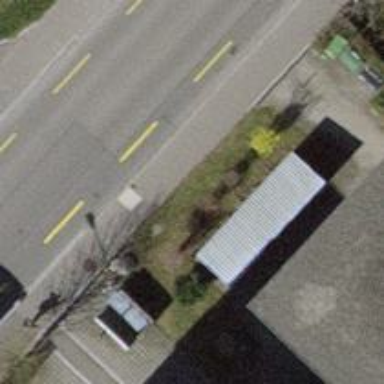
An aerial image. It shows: Bus stop with platform for public transport.